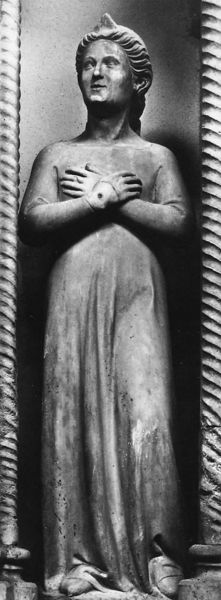
Titel: Grabmal für Simone Saltarelli
Künstler: Nino d’Andrea Pisano
Standort: Pisa, S. Caterina (EU - I - Toskana)
Schlagwörter: finger, frau, kleid, mund, nase, ohr, säulen, arme, augen, gesicht, hals, hände, haare, kinn, füße